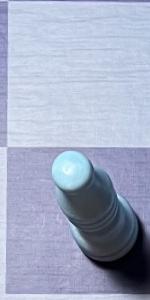
Label: Bishop_White